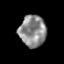
Tissue: prostate
Cell type: T cells
Senescence score: 0.3535
Nuclear area (px): 827
Mean DAPI intensity: 139.738